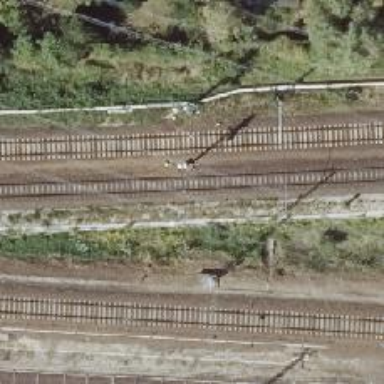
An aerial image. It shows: Railway signal.